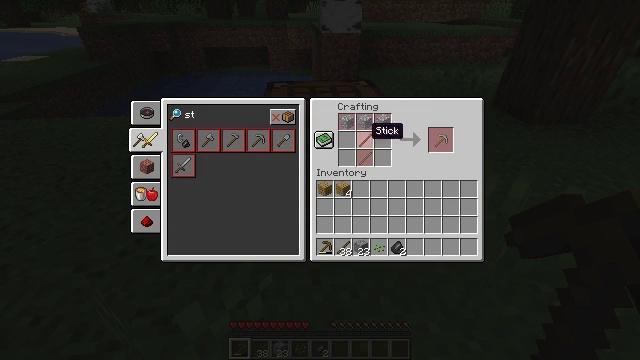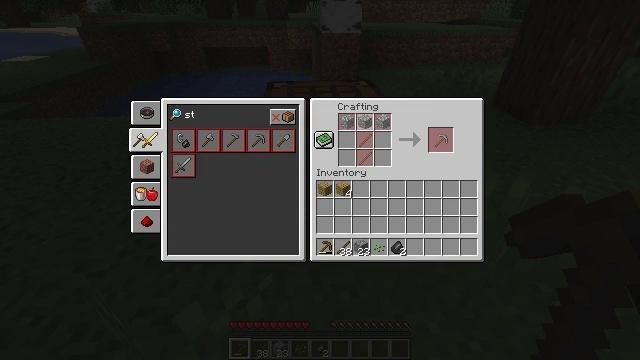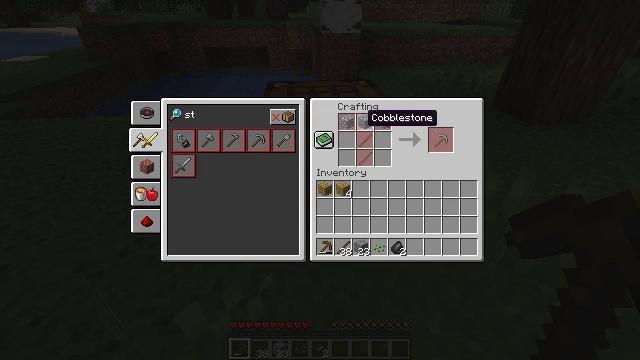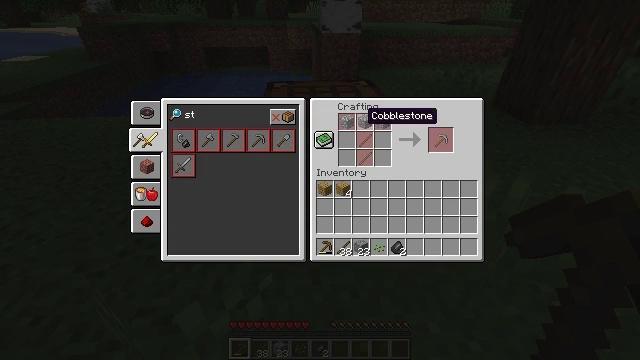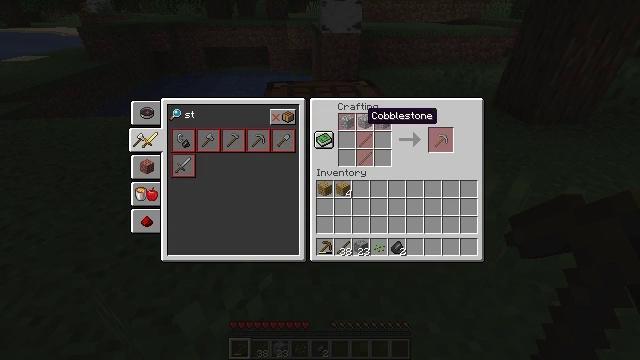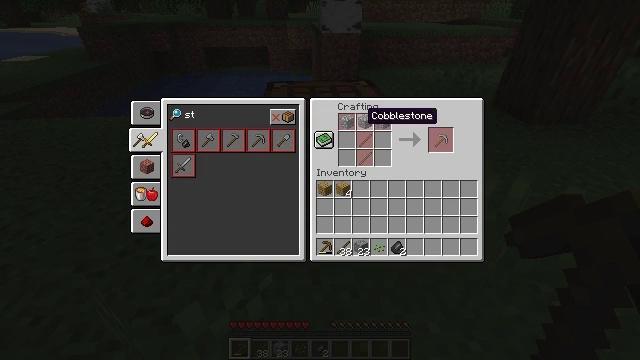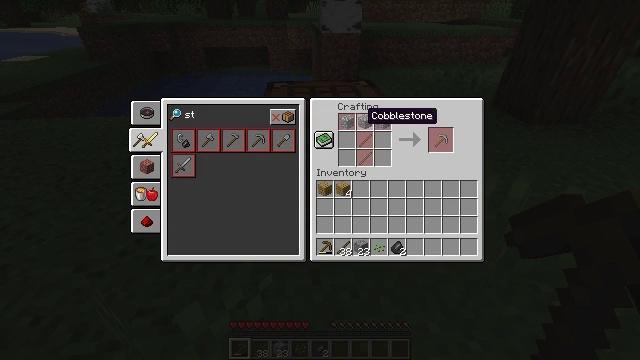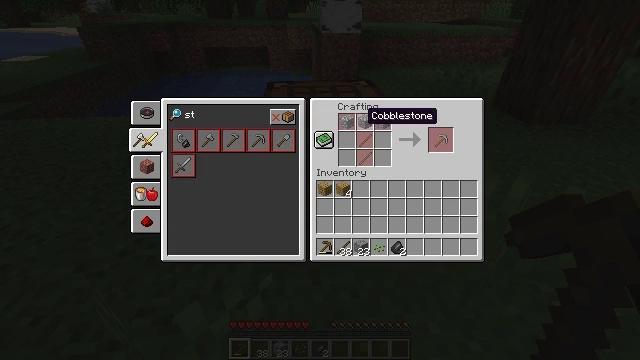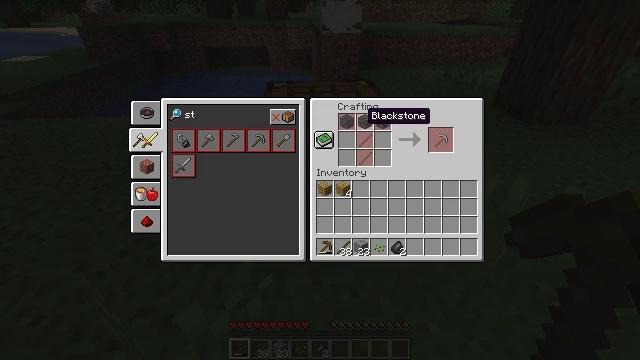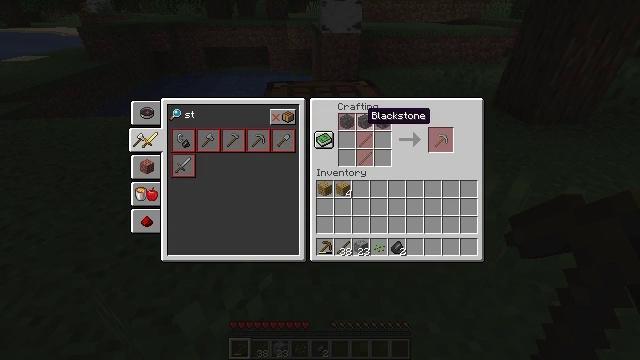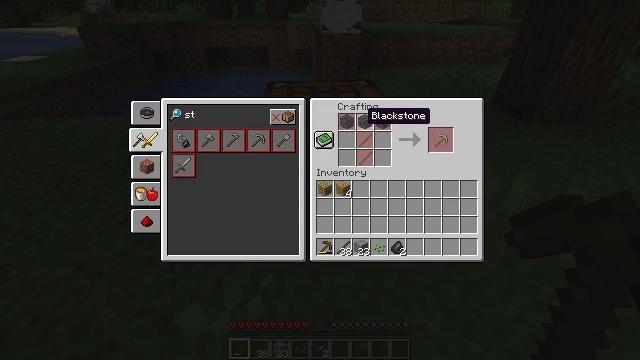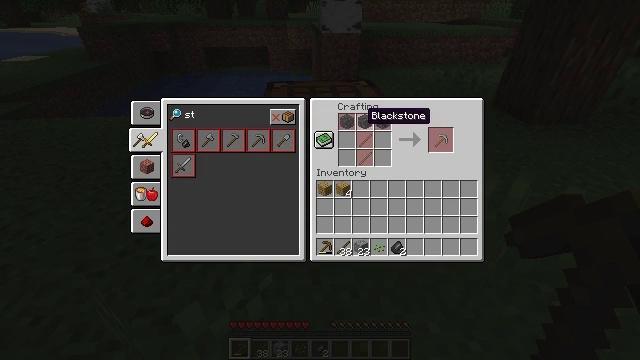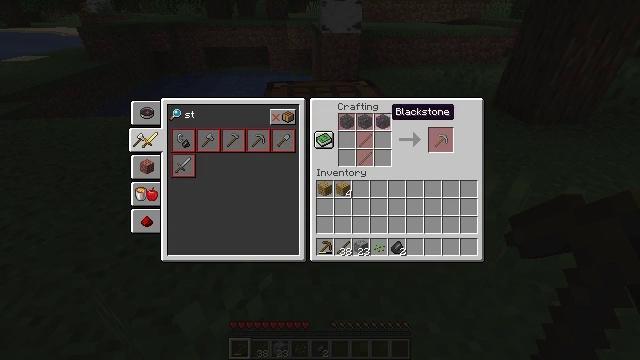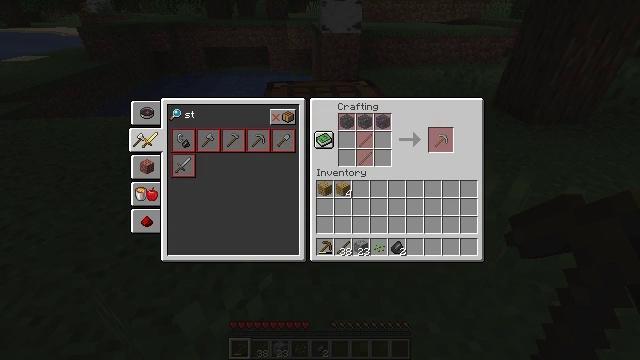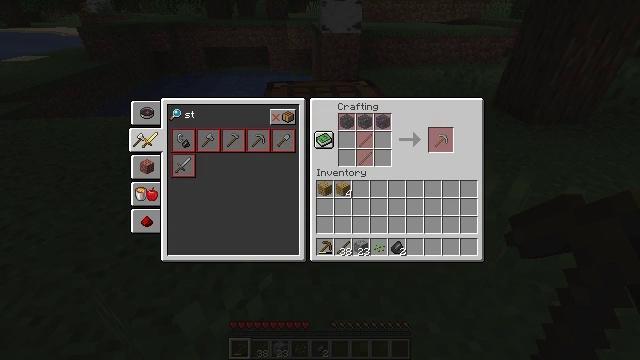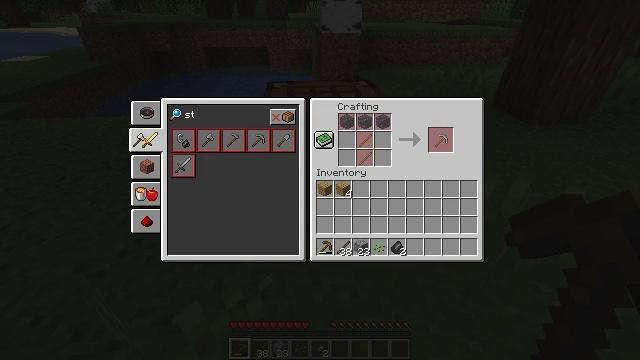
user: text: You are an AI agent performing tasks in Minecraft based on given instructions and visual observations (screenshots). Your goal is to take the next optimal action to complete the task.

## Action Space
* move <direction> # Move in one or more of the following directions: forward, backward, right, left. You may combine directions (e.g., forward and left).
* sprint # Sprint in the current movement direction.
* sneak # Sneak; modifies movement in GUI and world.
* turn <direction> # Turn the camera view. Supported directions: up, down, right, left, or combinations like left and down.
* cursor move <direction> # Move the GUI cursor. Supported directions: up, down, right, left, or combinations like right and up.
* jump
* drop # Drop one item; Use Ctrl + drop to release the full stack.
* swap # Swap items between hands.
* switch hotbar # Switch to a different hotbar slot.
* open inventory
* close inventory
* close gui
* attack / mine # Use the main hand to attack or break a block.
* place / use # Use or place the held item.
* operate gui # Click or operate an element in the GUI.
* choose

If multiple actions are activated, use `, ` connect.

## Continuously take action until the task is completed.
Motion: motion action
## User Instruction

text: Attack the crafting table to break it.
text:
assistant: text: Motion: cursor move up
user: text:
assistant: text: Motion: no_op
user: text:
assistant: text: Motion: no_op
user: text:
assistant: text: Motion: no_op
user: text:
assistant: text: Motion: no_op
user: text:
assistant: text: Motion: no_op
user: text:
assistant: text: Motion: no_op
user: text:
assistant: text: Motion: no_op
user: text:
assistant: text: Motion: no_op
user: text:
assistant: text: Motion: no_op
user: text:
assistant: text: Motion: no_op
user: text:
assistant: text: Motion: cursor move right
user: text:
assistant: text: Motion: cursor move right
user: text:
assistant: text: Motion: no_op
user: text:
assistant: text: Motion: no_op
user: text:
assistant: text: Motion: no_op
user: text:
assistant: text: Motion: no_op
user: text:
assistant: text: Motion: no_op
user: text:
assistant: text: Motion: no_op
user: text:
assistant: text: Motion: cursor move left
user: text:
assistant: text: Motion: cursor move left
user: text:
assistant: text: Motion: cursor move left
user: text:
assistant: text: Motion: no_op
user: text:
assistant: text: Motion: no_op
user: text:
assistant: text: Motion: no_op
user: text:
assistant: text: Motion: no_op
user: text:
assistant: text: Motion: no_op
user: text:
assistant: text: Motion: no_op
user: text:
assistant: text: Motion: operate gui
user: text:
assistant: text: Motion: operate gui